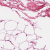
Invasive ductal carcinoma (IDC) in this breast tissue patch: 0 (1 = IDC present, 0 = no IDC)